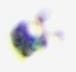
Label: Detritus